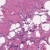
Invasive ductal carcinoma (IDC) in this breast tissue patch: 0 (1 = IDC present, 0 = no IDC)